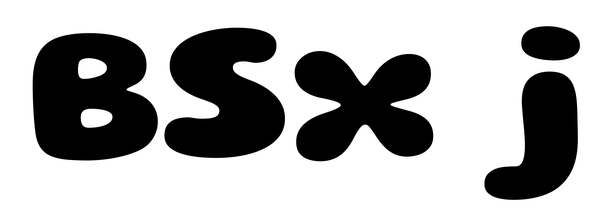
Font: Gluten_ExtraBold